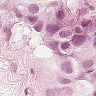
Metastatic tissue present: yes